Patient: sex F, age 77
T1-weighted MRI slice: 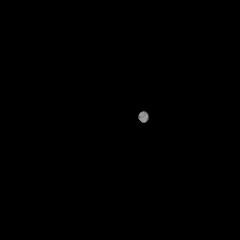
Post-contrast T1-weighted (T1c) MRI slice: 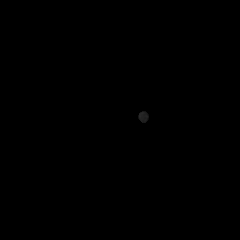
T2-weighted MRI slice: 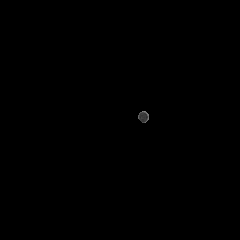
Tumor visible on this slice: no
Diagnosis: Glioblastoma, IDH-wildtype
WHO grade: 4